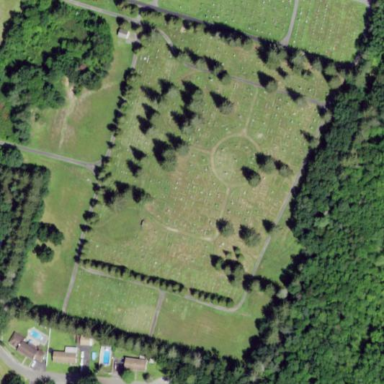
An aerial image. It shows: Cemetery.